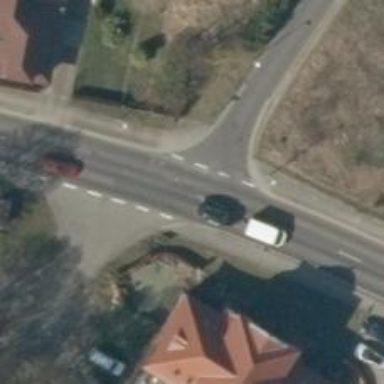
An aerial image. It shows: Secondary road with asphalt surface.